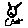
Label: cat